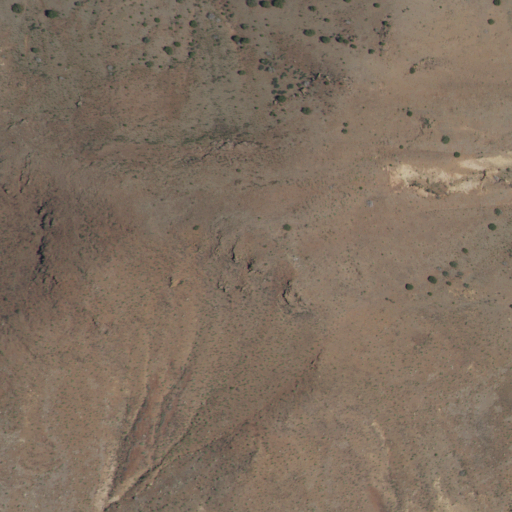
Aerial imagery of mountain in New Mexico named Cross O Peak containing shrub, evergreen forest, and grassland